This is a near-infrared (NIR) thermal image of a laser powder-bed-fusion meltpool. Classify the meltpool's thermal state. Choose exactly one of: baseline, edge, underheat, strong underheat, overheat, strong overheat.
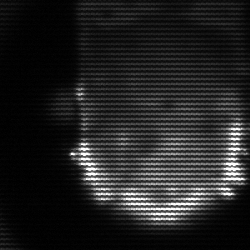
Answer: baseline